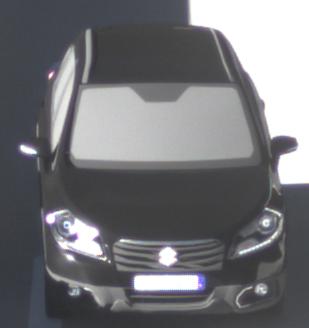
Make: Suzuki
Model: SX4 S-Cross 1.6
Detailed model: SX4 (II) S-Cross
Model produced from: 2013/10
Model produced until: 2015/08
Doors: 5
Color: black
Road condition: dry road
Daytime: morning or afternoon
Contrast: high contrast